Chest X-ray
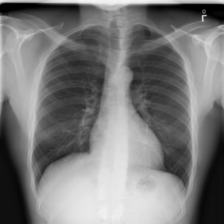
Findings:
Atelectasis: negative
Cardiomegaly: negative
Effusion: negative
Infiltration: negative
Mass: negative
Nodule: negative
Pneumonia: negative
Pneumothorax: negative
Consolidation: negative
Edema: negative
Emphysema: negative
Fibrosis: negative
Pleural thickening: negative
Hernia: negative